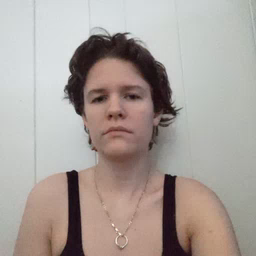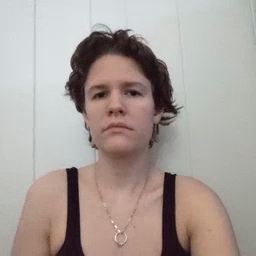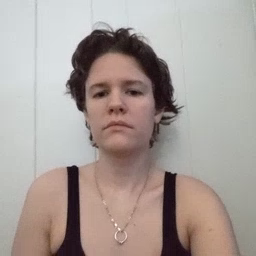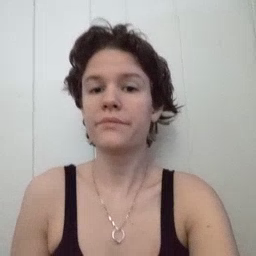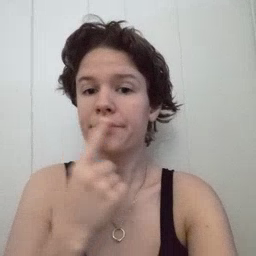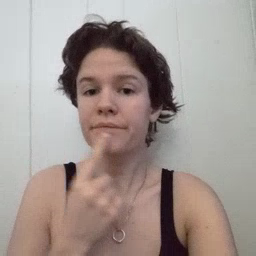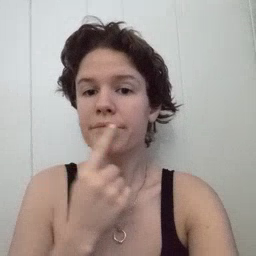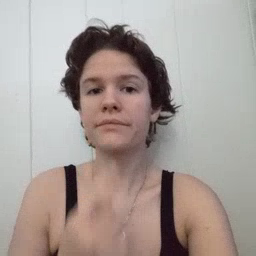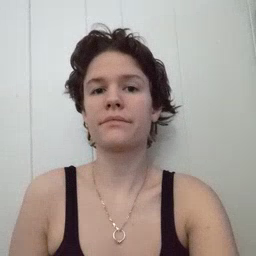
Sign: lips